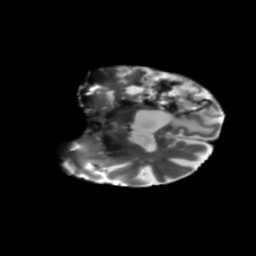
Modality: T2w
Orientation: coronal
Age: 68
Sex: male
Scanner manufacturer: siemens
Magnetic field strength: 3 T
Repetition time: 5.25 s
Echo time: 0.08 s